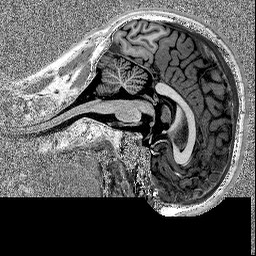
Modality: MP2RAGE
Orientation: sagittal
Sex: male